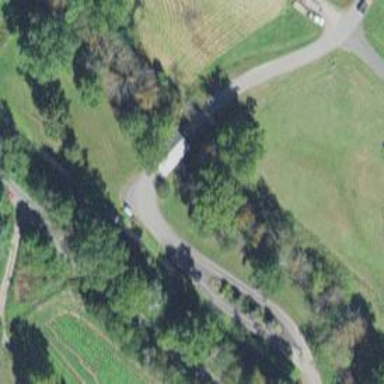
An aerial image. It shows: Covered bridge on residential road.